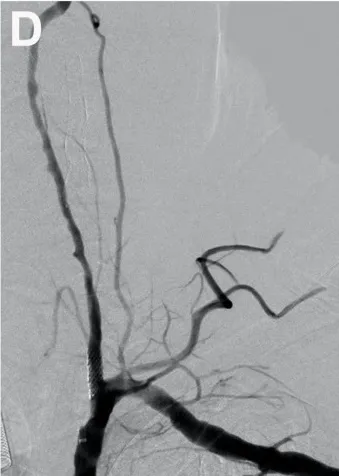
Satisfactory vertebral revascularization.
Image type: radiology (ct)